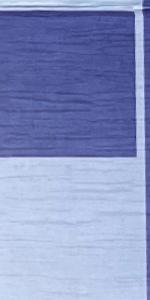
Label: Empty